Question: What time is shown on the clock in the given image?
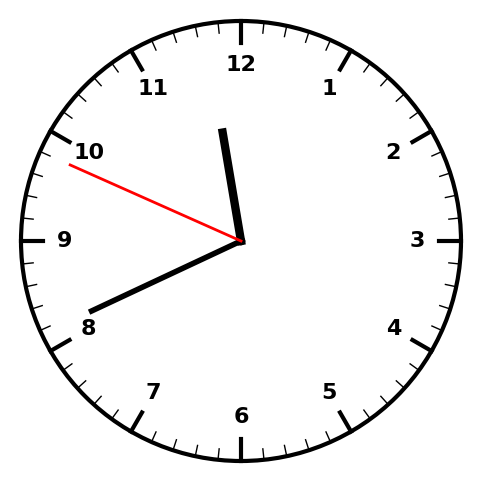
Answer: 11:40:49